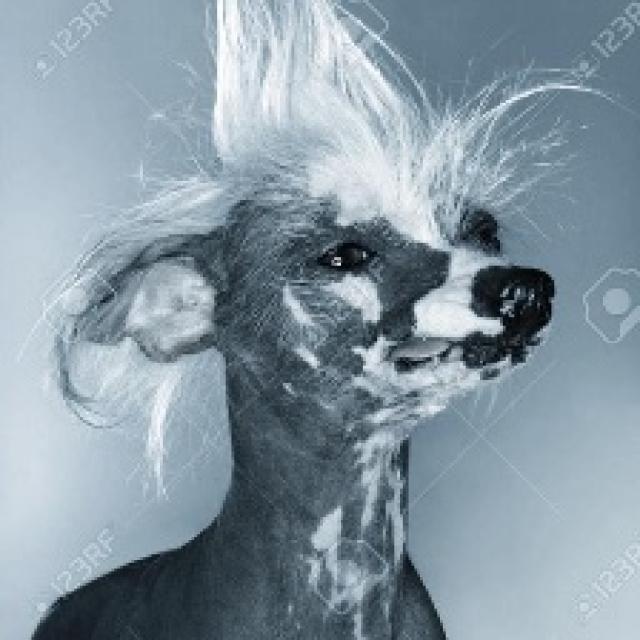
Healthy canine skin — no visible lesions, inflammation, or abnormalities. The skin and coat appear normal.